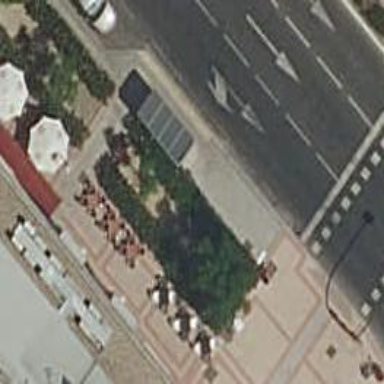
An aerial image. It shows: Bus stop with platform for public transport.